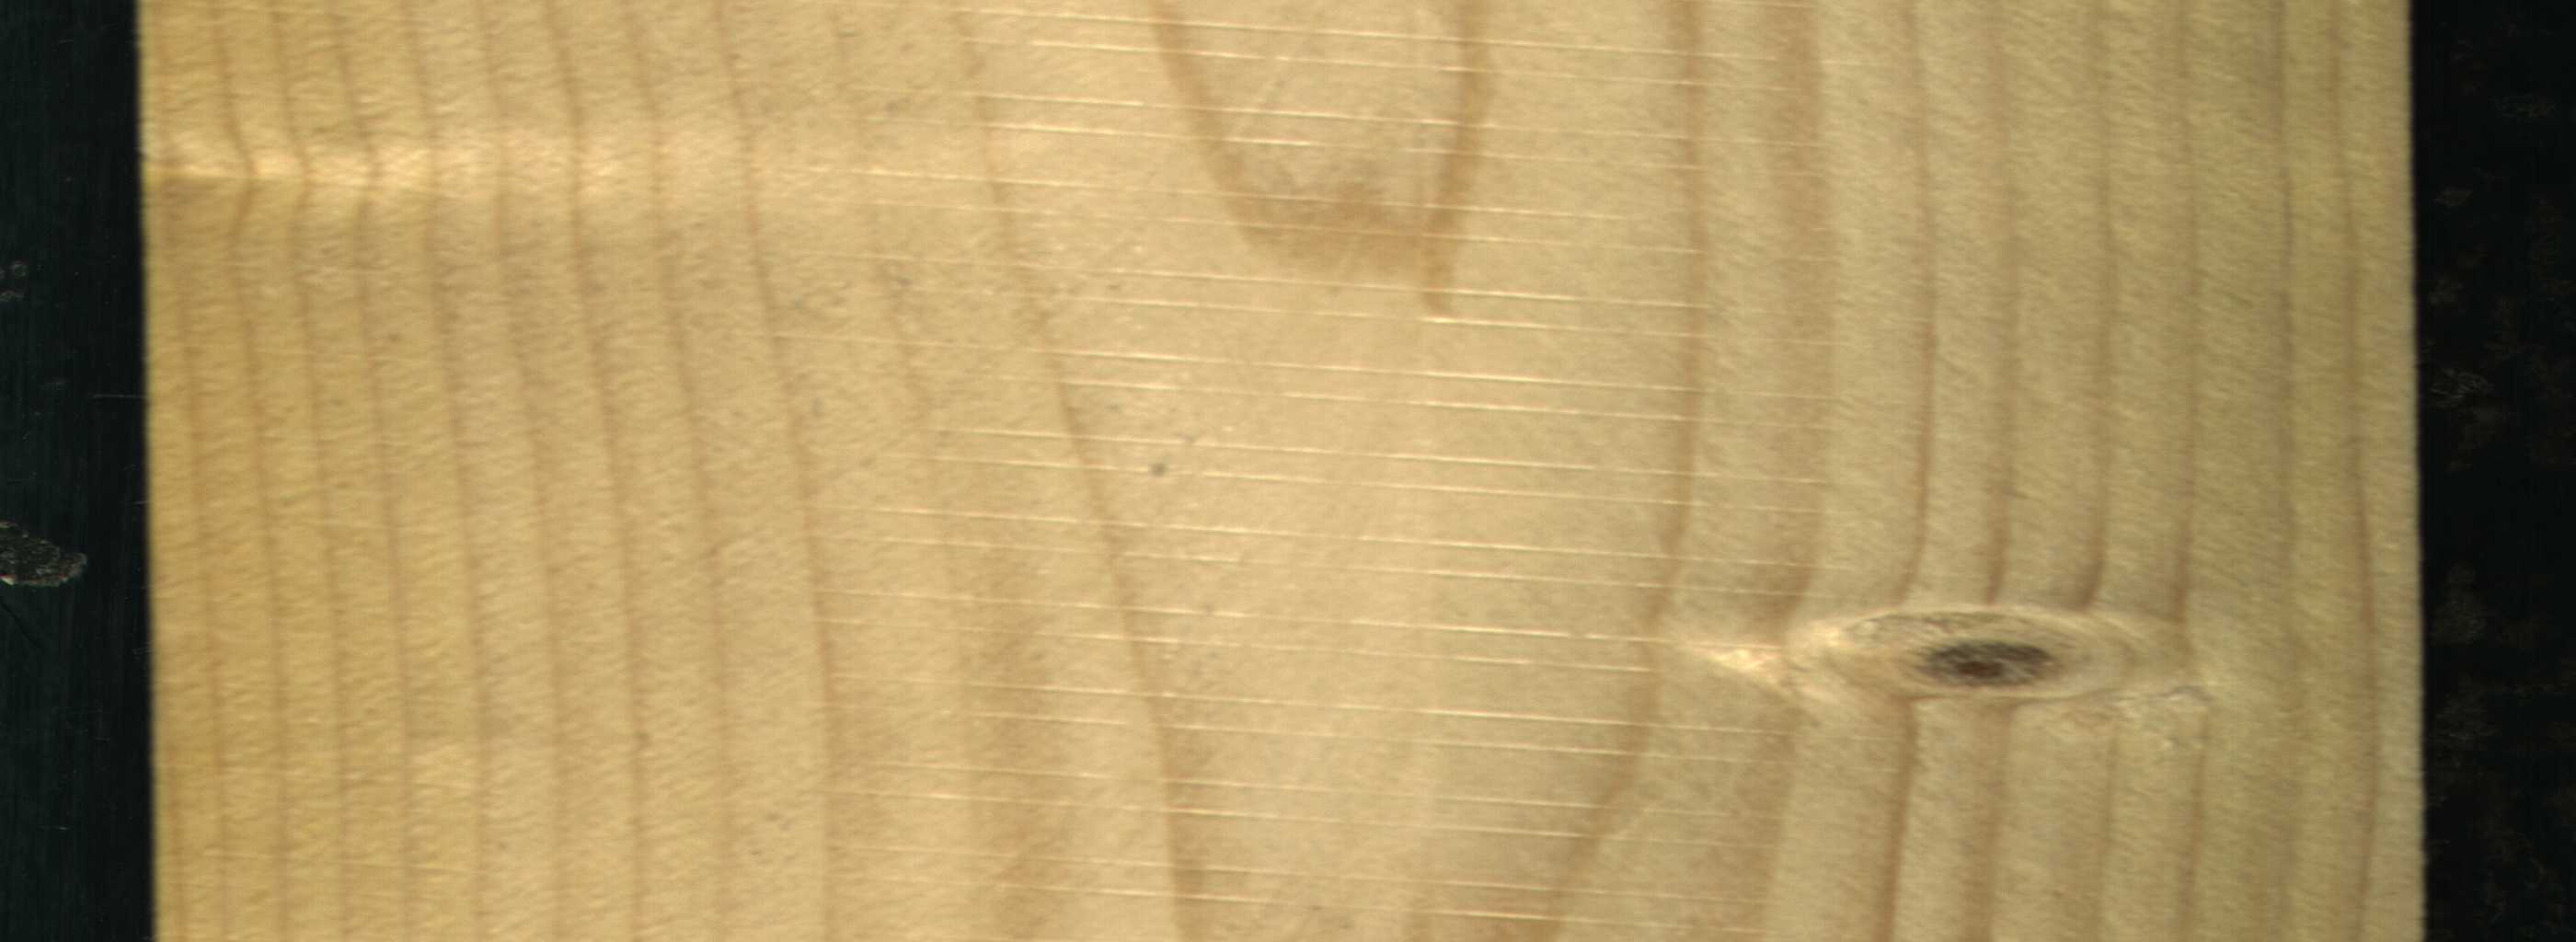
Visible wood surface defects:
Live_Knot